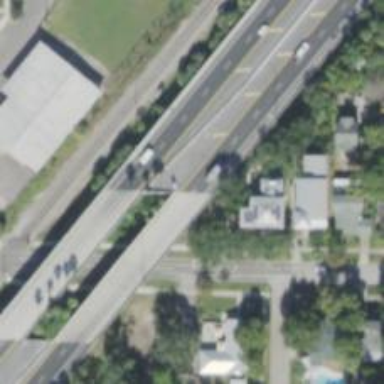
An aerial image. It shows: Motorway bridge.